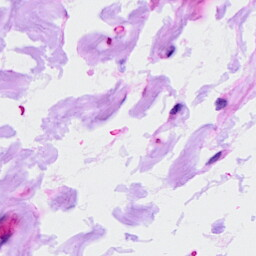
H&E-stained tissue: Ovarian